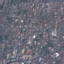
Land use / land cover class: Residential